Question: I use 'AFNetworking' in my project,but it have 2 warnings here:

full warning string is:
'/AFNetworking/AFHTTPClient.m:575:38: Capturing 'operation' strongly in this block is likely to lead to a retain cycle'
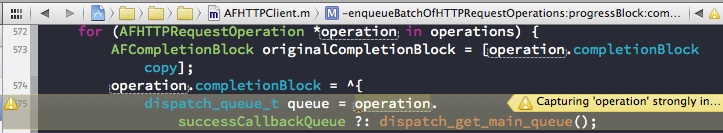
Answer: Here are two <URL> with very good answers about this issue. This is an issue with using strong variables within blocks. To counteract this when using ARC you must use the '__weak' declaration. I recommend you read the first link especially to learn more.
EDIT
At first I didn't realize you were seeing this warning in AFNetworking's code. Using the most recent version of AFNetworking I do not see this warning.